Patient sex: F
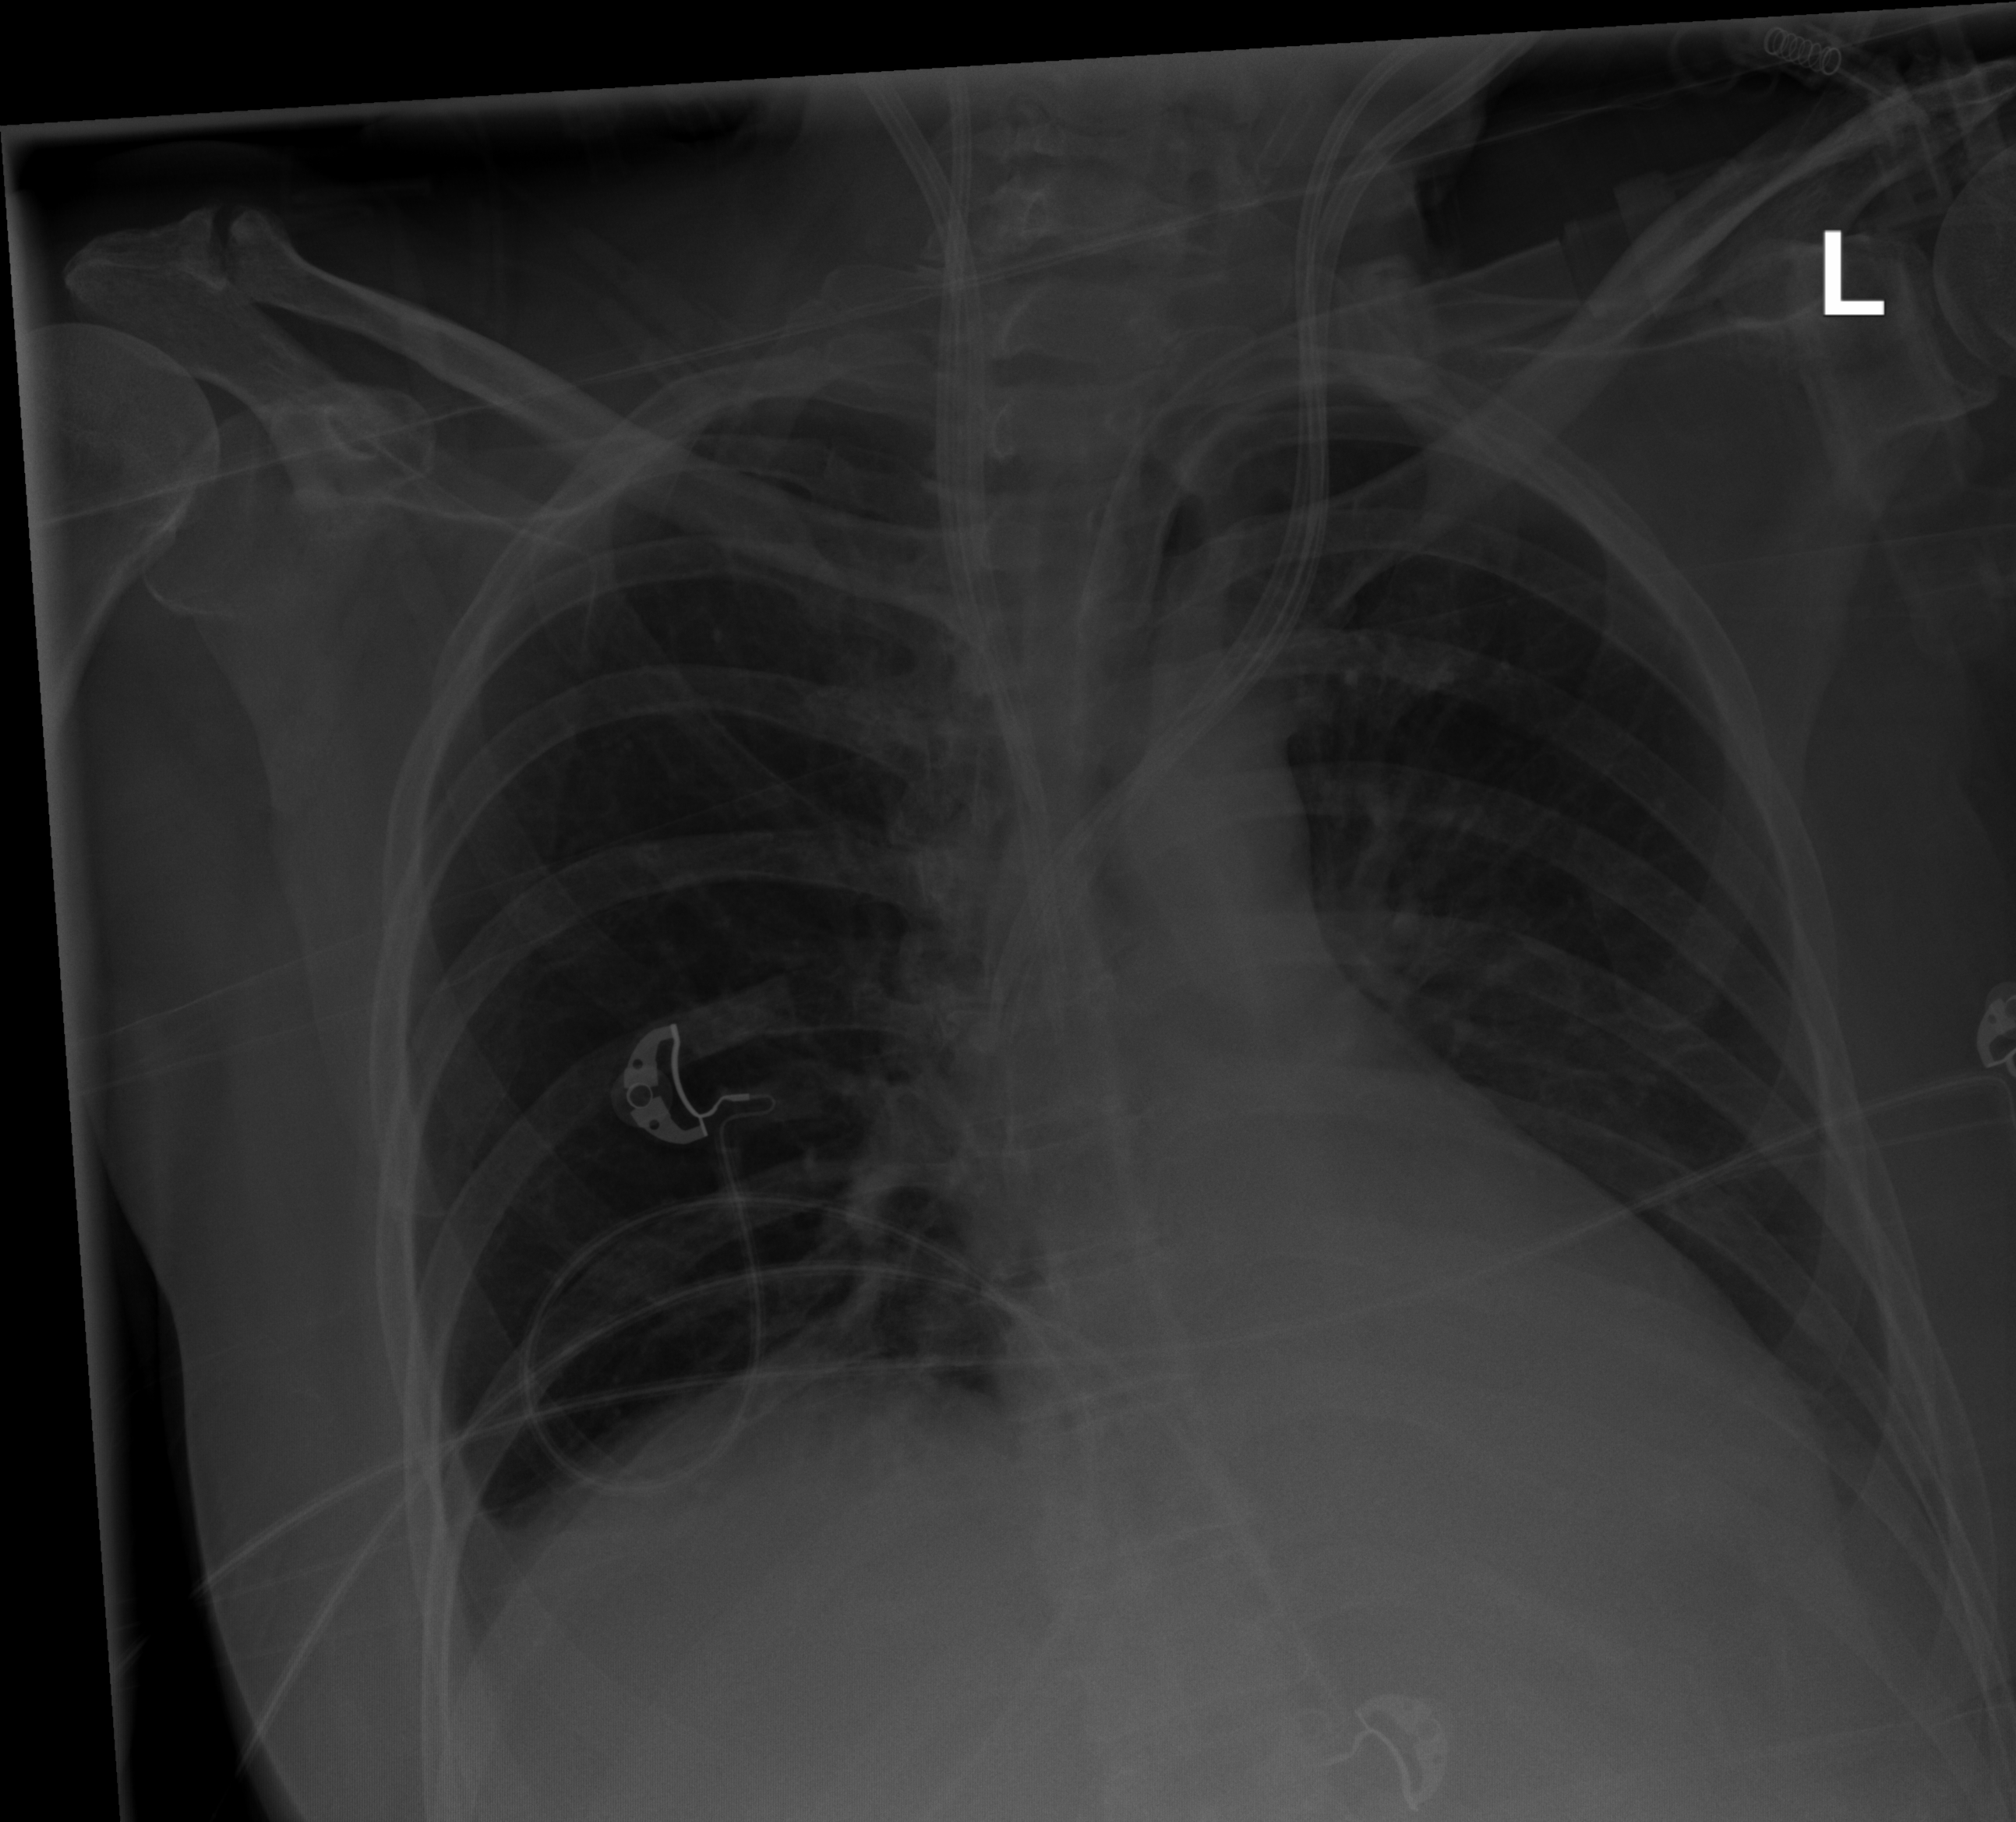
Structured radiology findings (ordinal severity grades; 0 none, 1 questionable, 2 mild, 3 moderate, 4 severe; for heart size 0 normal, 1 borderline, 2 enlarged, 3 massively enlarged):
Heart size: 0
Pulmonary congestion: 0
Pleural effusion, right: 2
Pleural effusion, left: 2
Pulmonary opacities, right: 0
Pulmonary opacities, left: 0
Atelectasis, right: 2
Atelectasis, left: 2